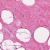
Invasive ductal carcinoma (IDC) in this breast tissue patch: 0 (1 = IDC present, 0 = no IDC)